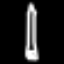
Label: pencil